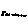
Label: hexagon